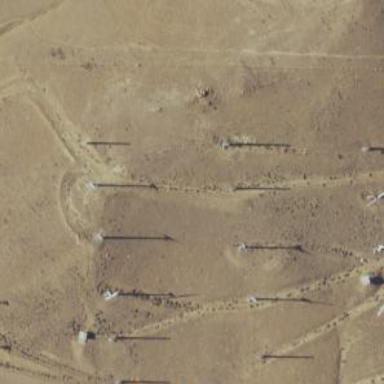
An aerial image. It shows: Wind turbine power generator.